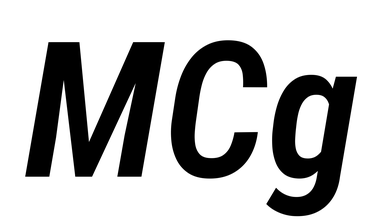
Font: Roboto-Italic_Condensed_SemiBold_Italic